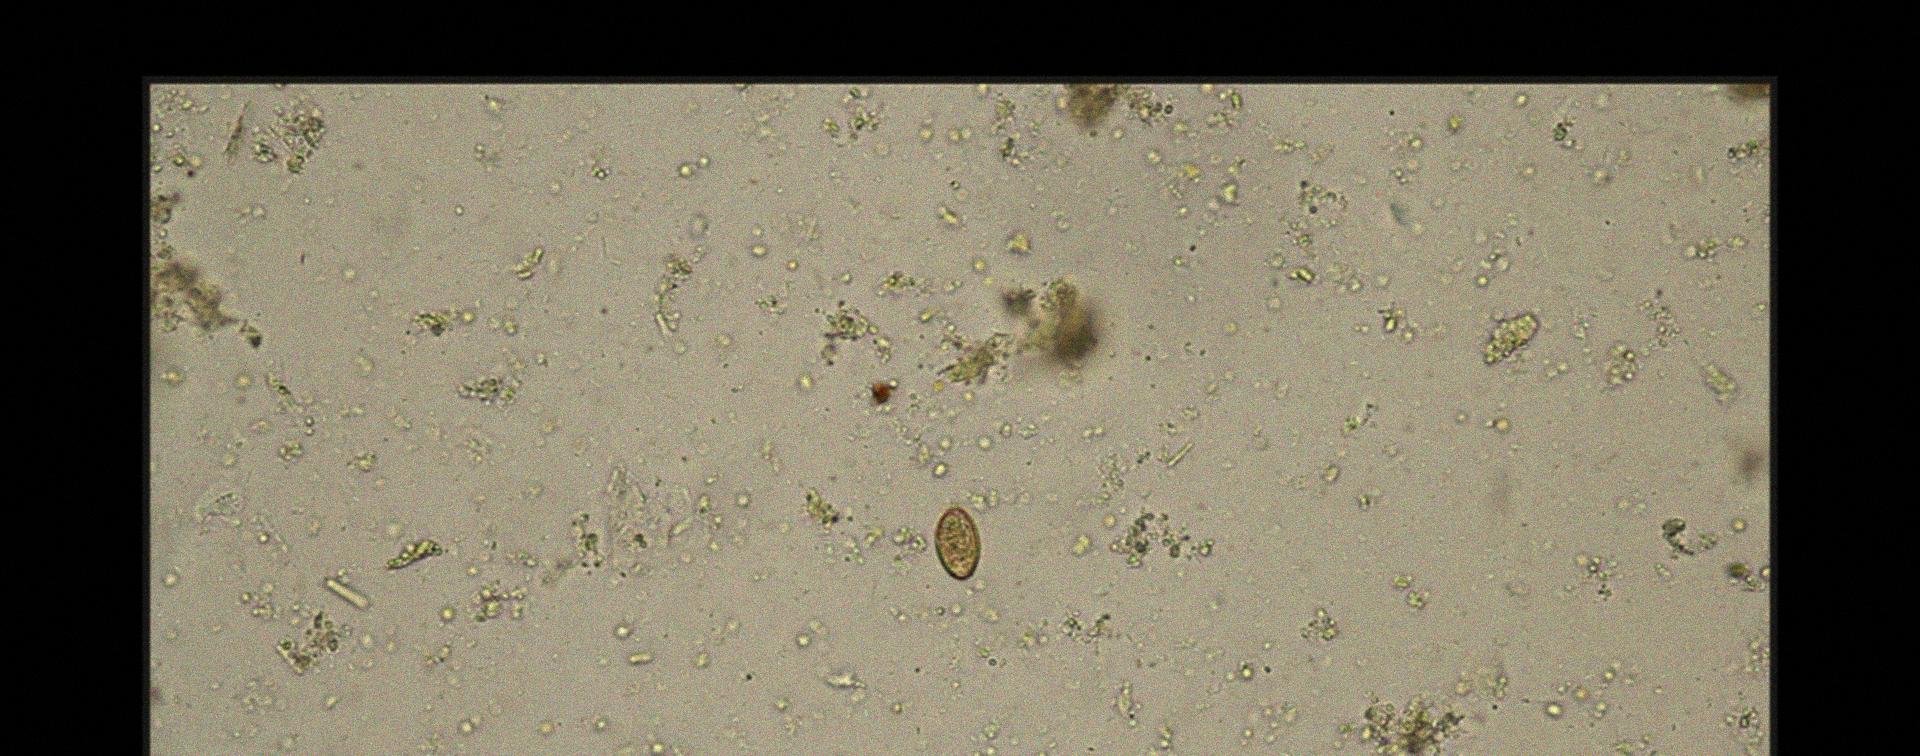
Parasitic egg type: Opisthorchis viverrine